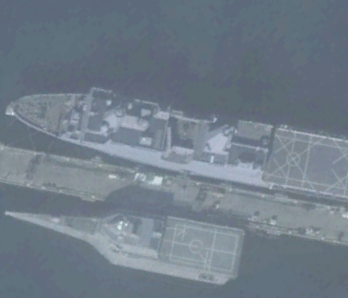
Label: combat